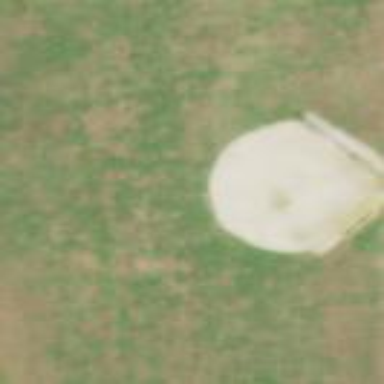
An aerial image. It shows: Baseball pitch for leisure land.